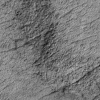
Atmospheric dust classification: not_dusty